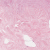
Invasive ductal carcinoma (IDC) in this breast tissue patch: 0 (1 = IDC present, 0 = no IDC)